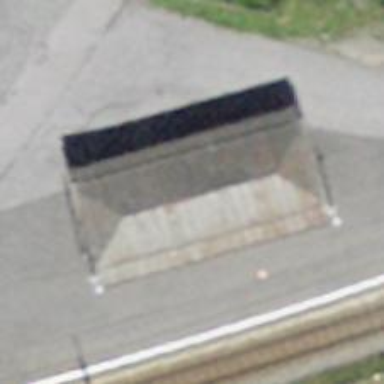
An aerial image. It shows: Railway halt.